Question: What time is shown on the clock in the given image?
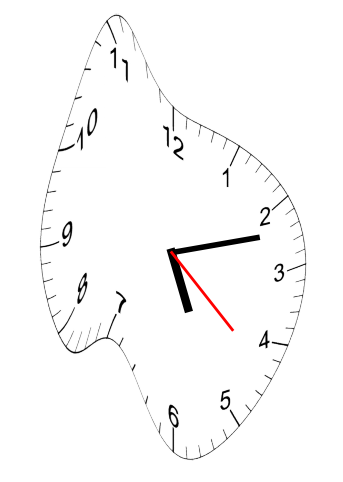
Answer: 05:12:22